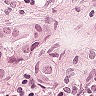
Metastatic tissue present: yes